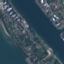
Land use / land cover class: River